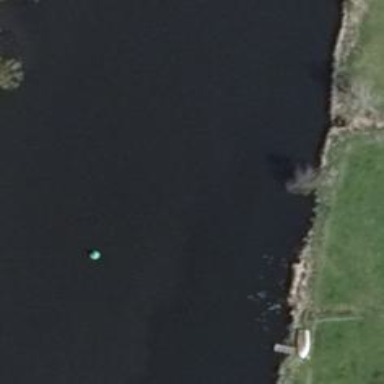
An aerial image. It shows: Green buoy.